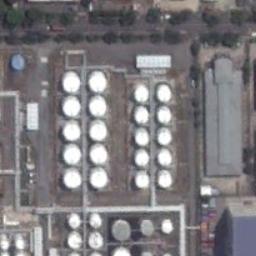
Label: storage tanks